Interaction volume radius: 5 \u00c5
Interaction volume height: 30 \u00c5
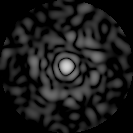
Disorder parameter: 0.8716